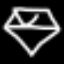
Label: diamond